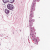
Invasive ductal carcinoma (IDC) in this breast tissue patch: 0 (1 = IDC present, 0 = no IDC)